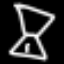
Label: hourglass